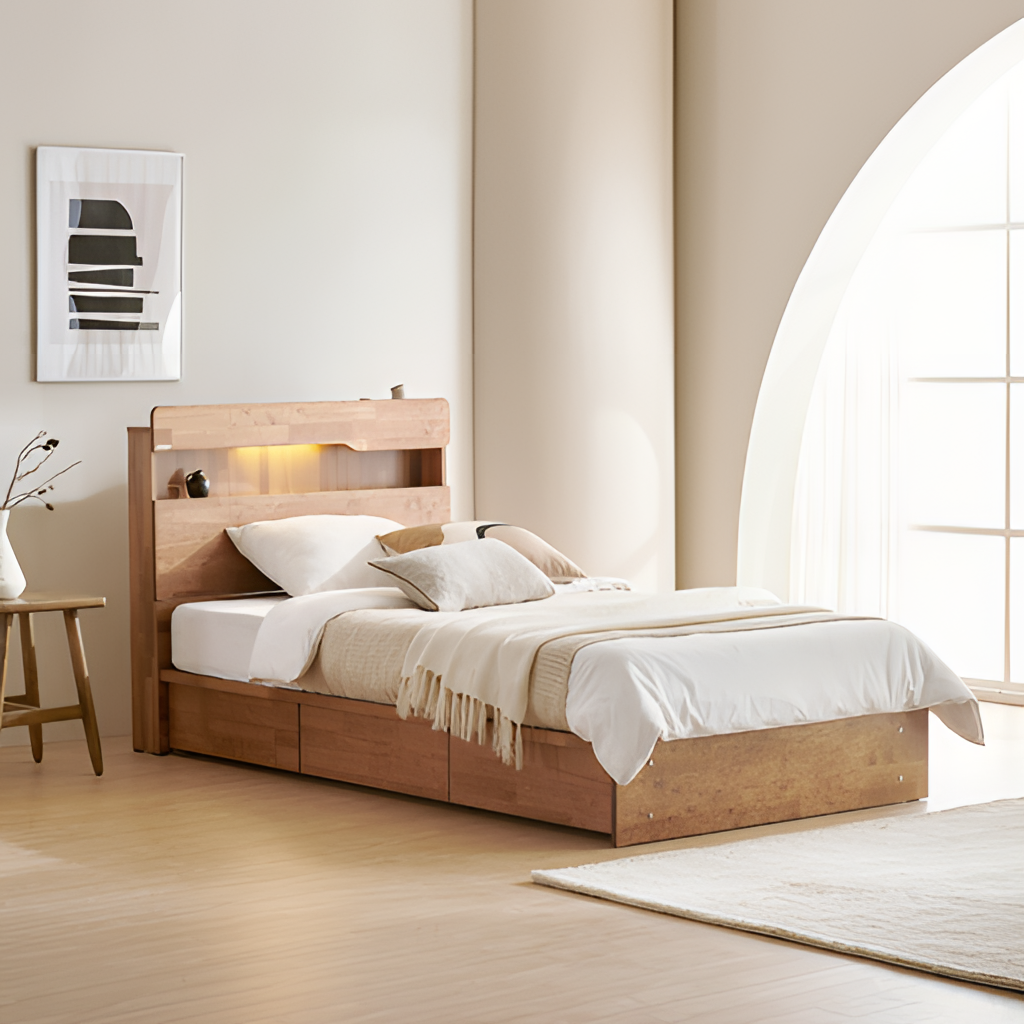
wood backlit headboard bed, bedroom, beige paint wallpaper, with solid pattern, contemporary, beige wood flooring, with plank pattern